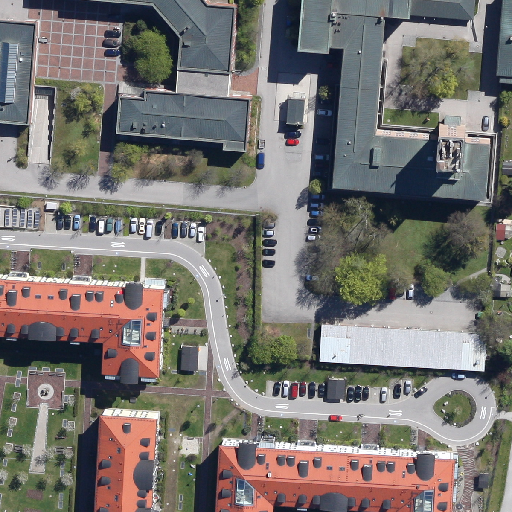
Referring expression: van